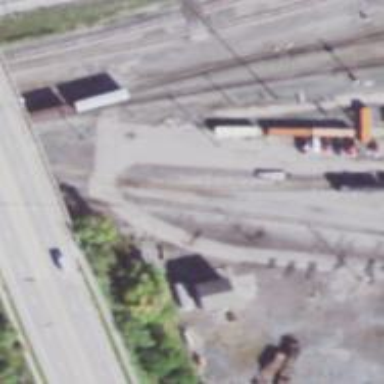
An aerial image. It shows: Railway yard.